Field crop: maize
Growth stage: 2
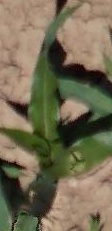
Species: maize